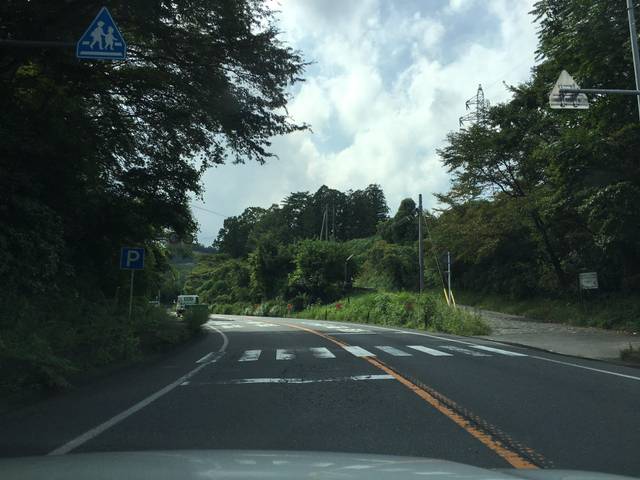
Region: Japan
Coordinates: 37.076, 140.823